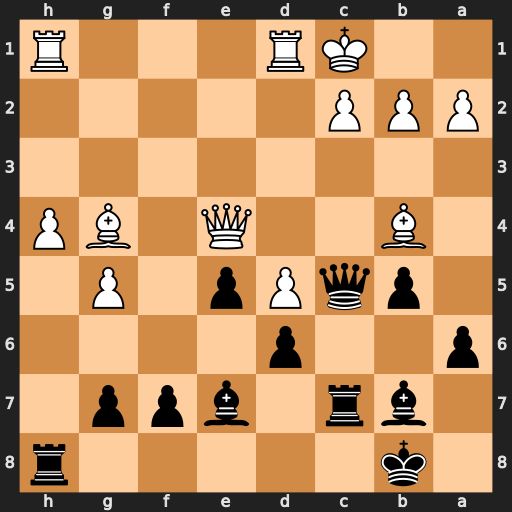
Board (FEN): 1k5r/1br1bpp1/p2p4/1pqPp1P1/1B2Q1BP/8/PPP5/2KR3R
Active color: b
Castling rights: -
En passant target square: -
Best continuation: Qc4 Qxc4 Rxc4